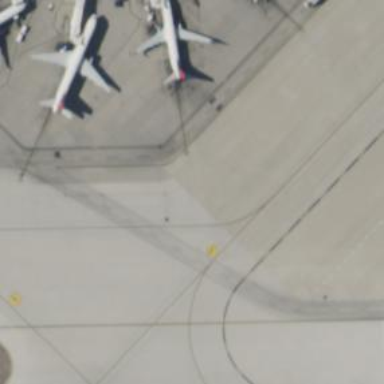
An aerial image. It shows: View of taxiway at the airport.